Question: Which assignment operator is present in the image?
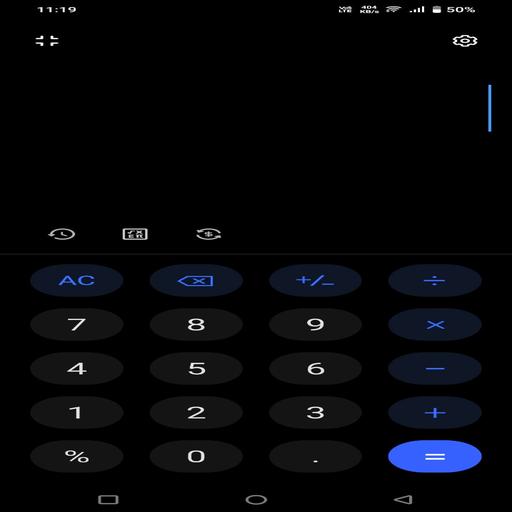
Answer: equals sign (=)